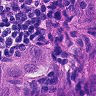
Metastatic tissue present: yes